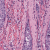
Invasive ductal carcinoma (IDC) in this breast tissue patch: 0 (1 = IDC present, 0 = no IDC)